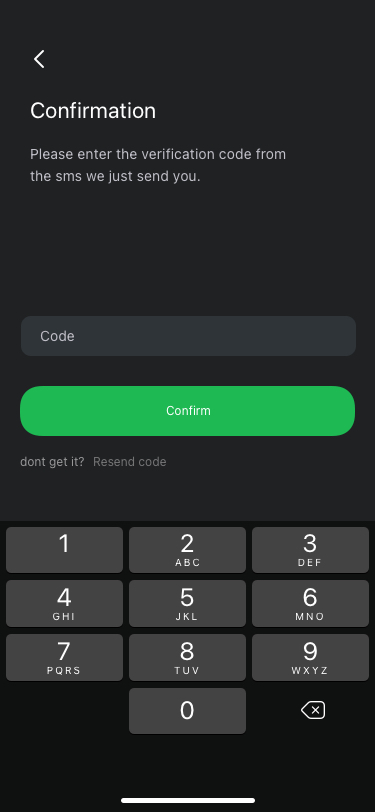
Text in this UI design:
dont get it?
Resend code
Please enter the verification code from the sms we just send you.
Confirmation